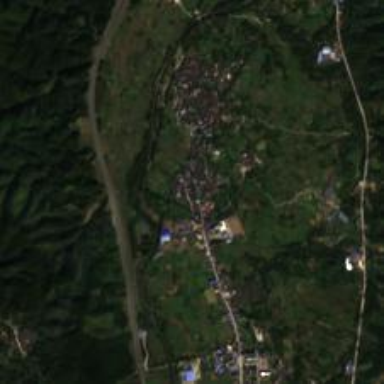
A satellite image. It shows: Ethnic township within town.